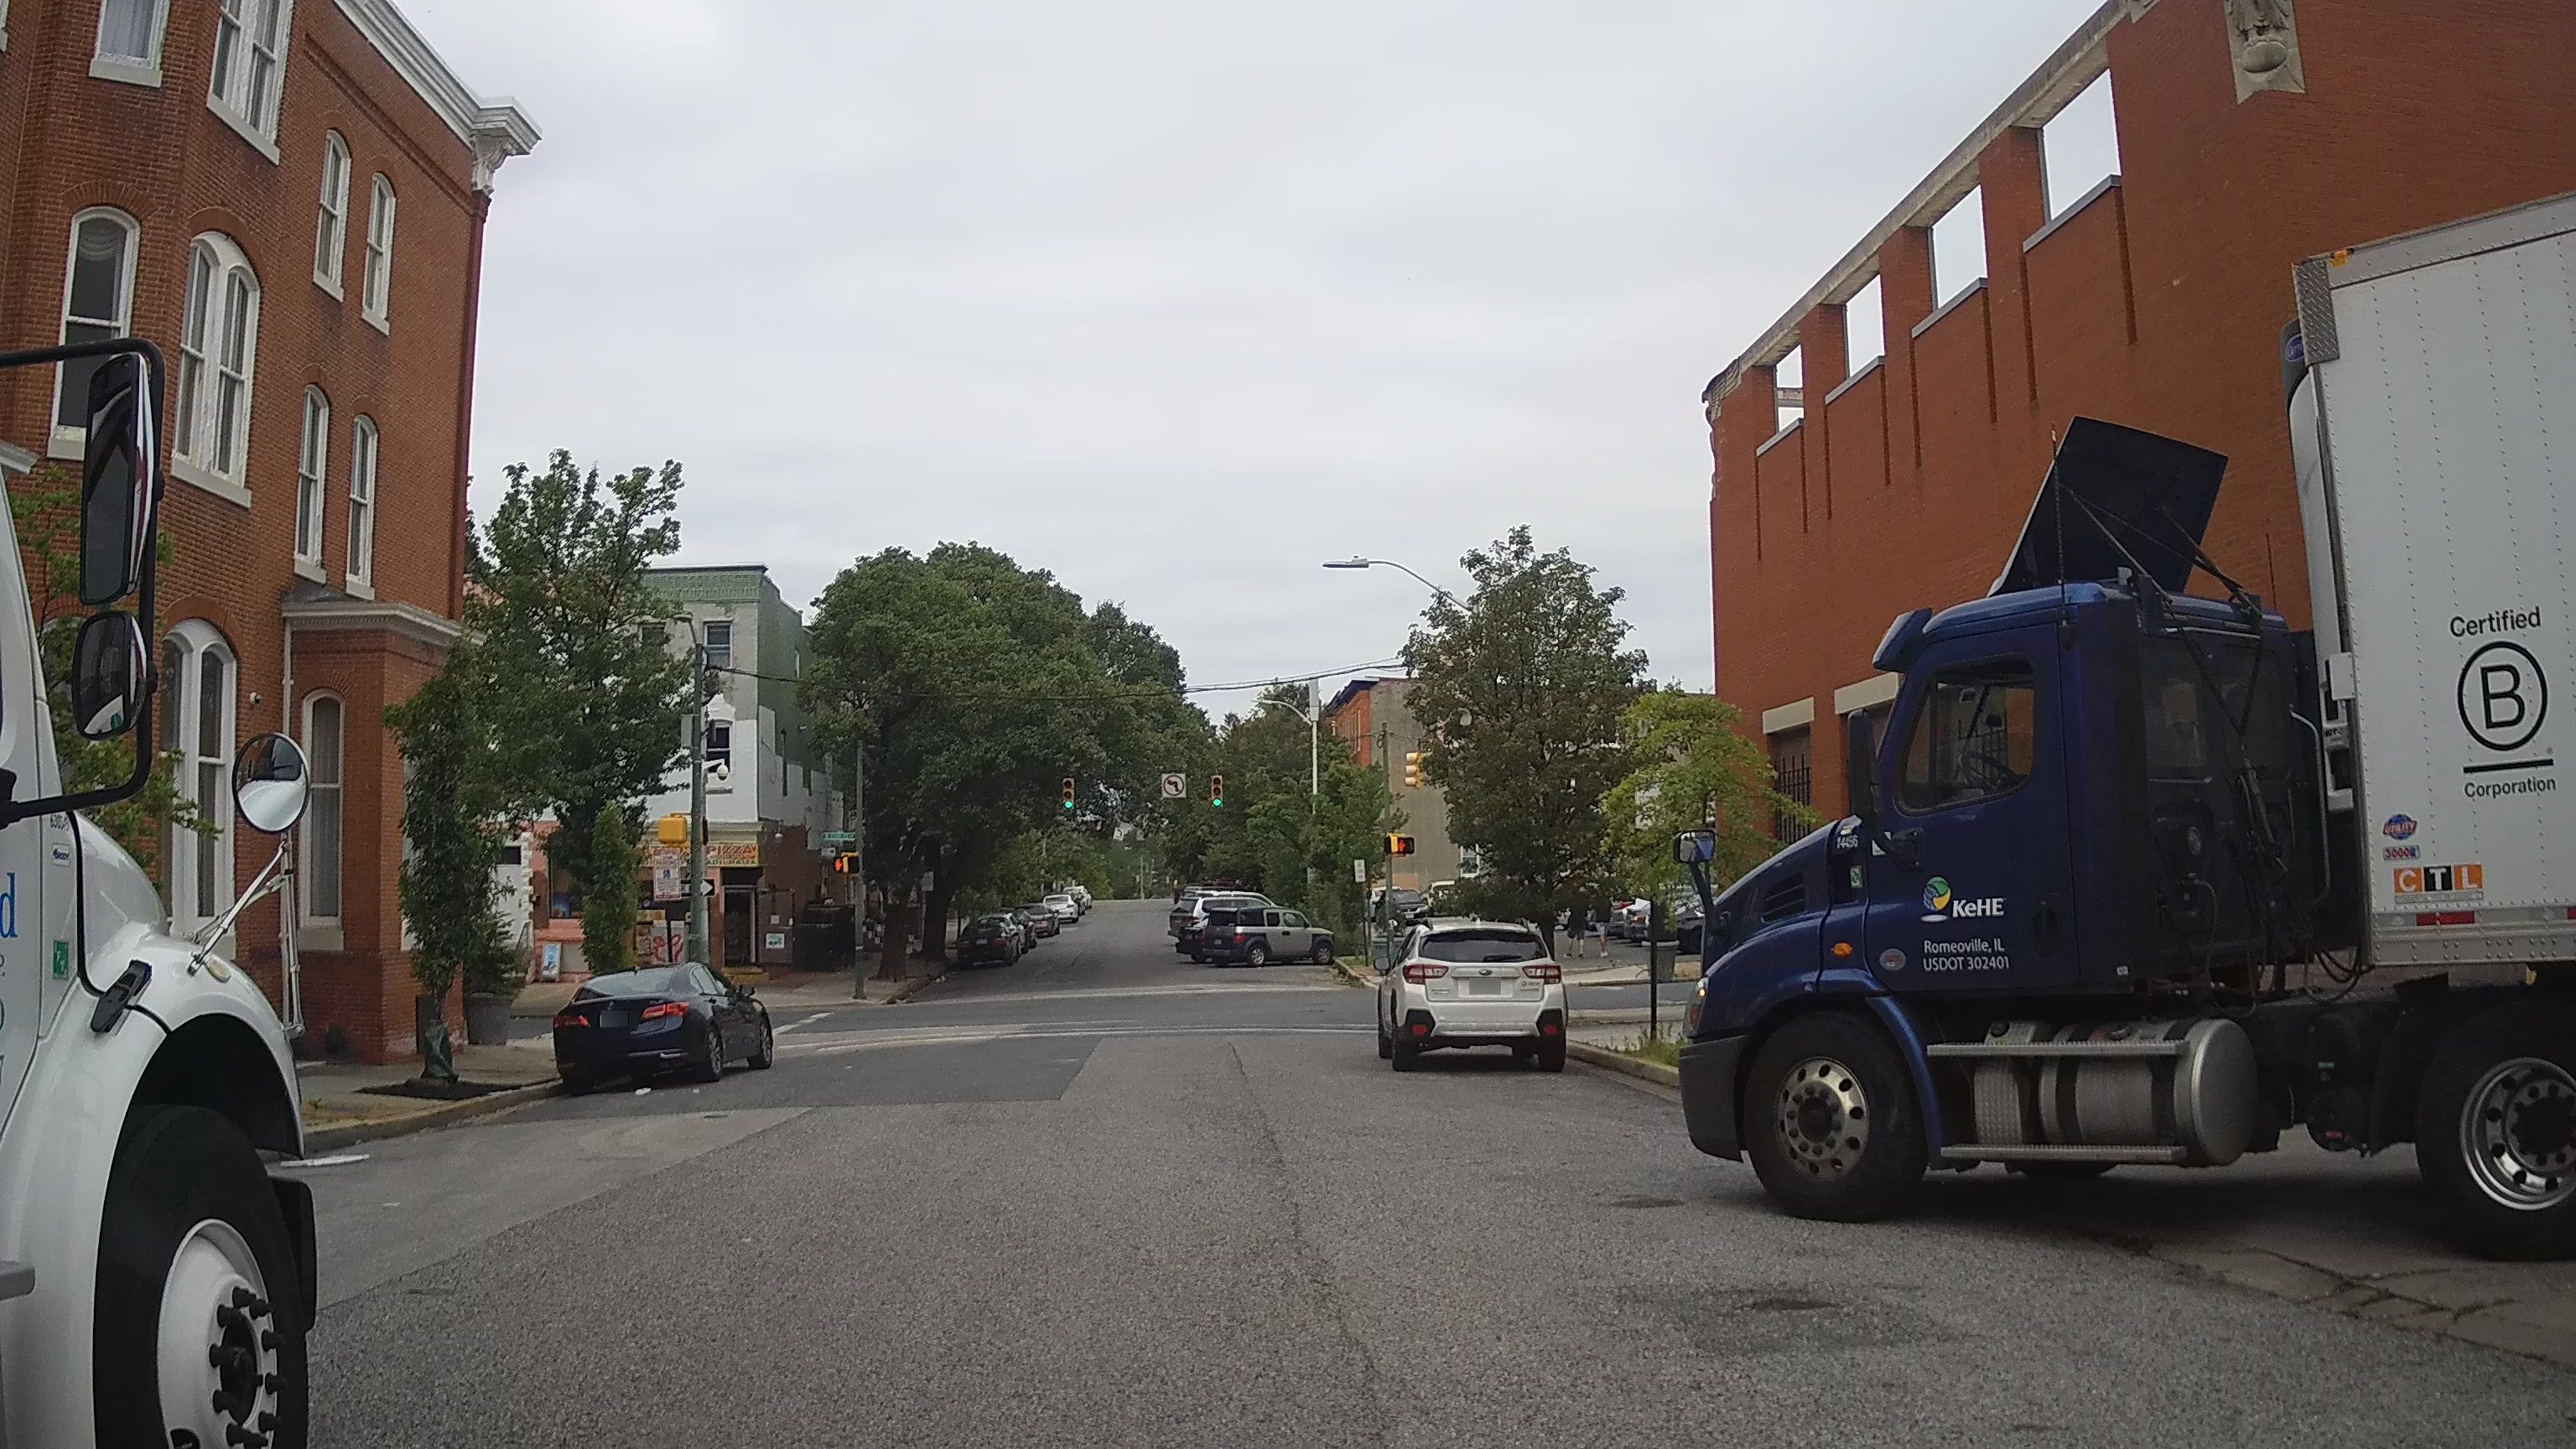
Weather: cloudy
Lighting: day
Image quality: good
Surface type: walking surface
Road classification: residential
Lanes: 1
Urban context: urban centre
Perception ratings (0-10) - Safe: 1.04, Lively: 2.91, Beautiful: 6.55, Boring: 5.48, Depressing: 6.53, Wealthy: 3.98